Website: bh-photo
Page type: address-validator
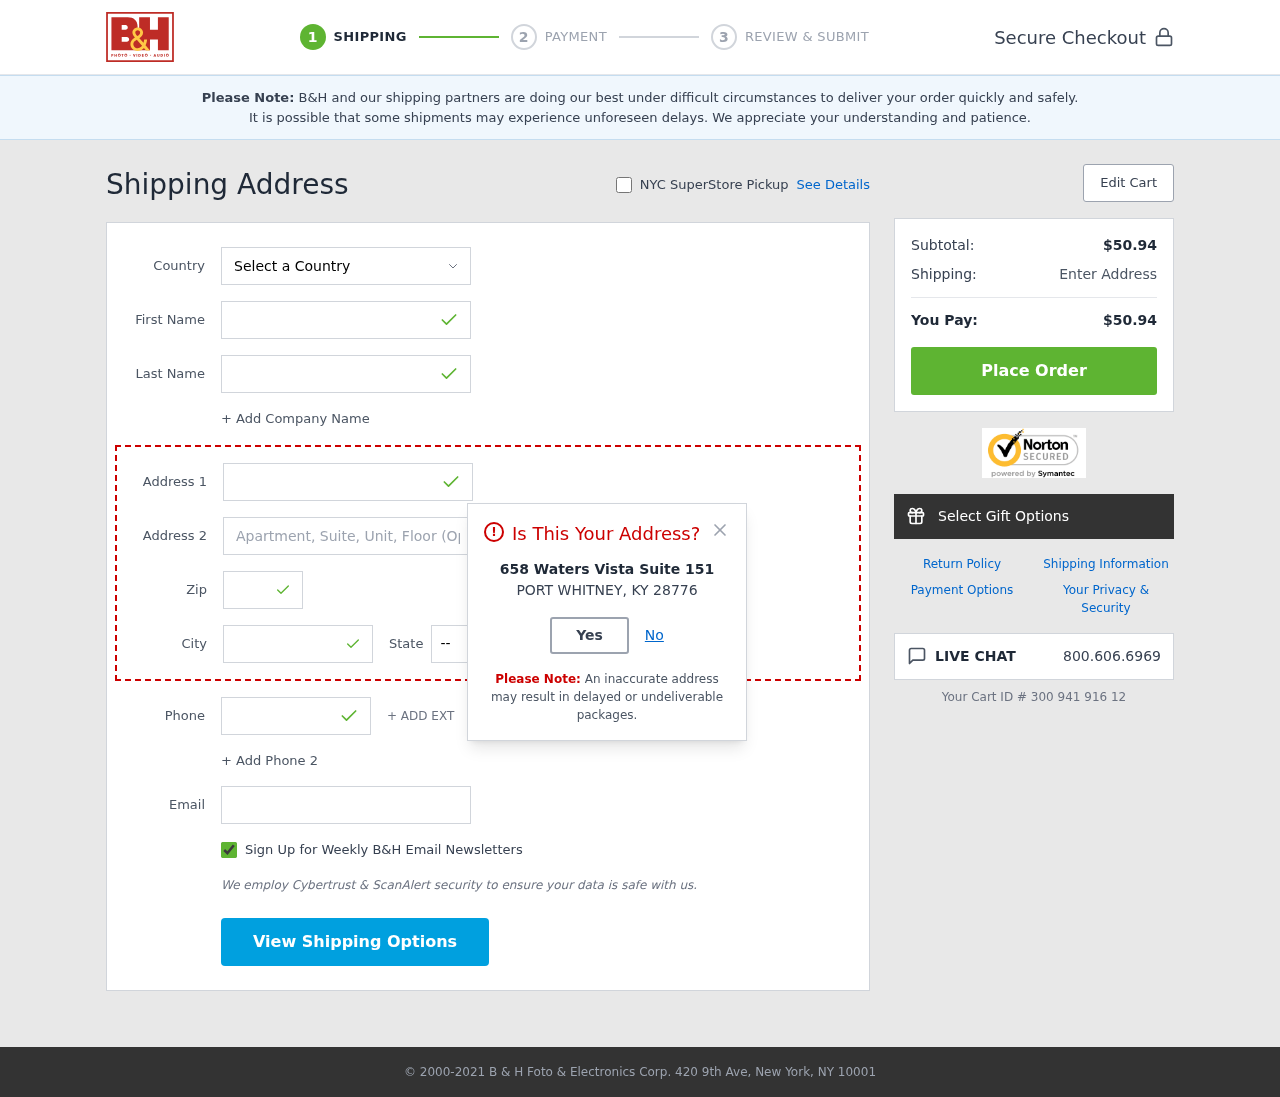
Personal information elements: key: PII_CITY
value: Port Whitney
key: PII_COUNTRY
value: United States
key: PII_EMAIL
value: lhayden@yahoo.com
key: PII_FIRSTNAME
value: Lindsey
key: PII_LASTNAME
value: Hayden
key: PII_PHONE
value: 3549295537
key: PII_POSTCODE
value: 28776
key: PII_STATE_ABBR
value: KY
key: PII_STREET
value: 658 Waters Vista Suite 151
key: PII_STREET2
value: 047 Deborah Ferry
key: PII_CITY_MODAL
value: PORT WHITNEY
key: PII_POSTCODE_FULL
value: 28776
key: PII_POSTCODE_NUMERIC
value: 28776
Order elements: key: ORDER_SUBTOTAL
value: $50.94
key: ORDER_TOTAL
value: $50.94
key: ORDER_ID
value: Your Cart ID # 300 941 916 12